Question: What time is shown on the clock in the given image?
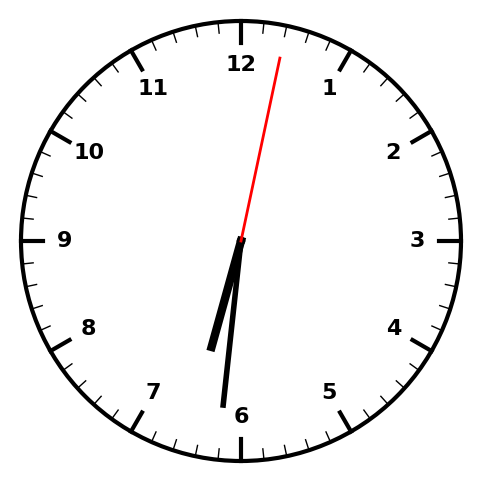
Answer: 06:31:02